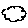
Label: cloud